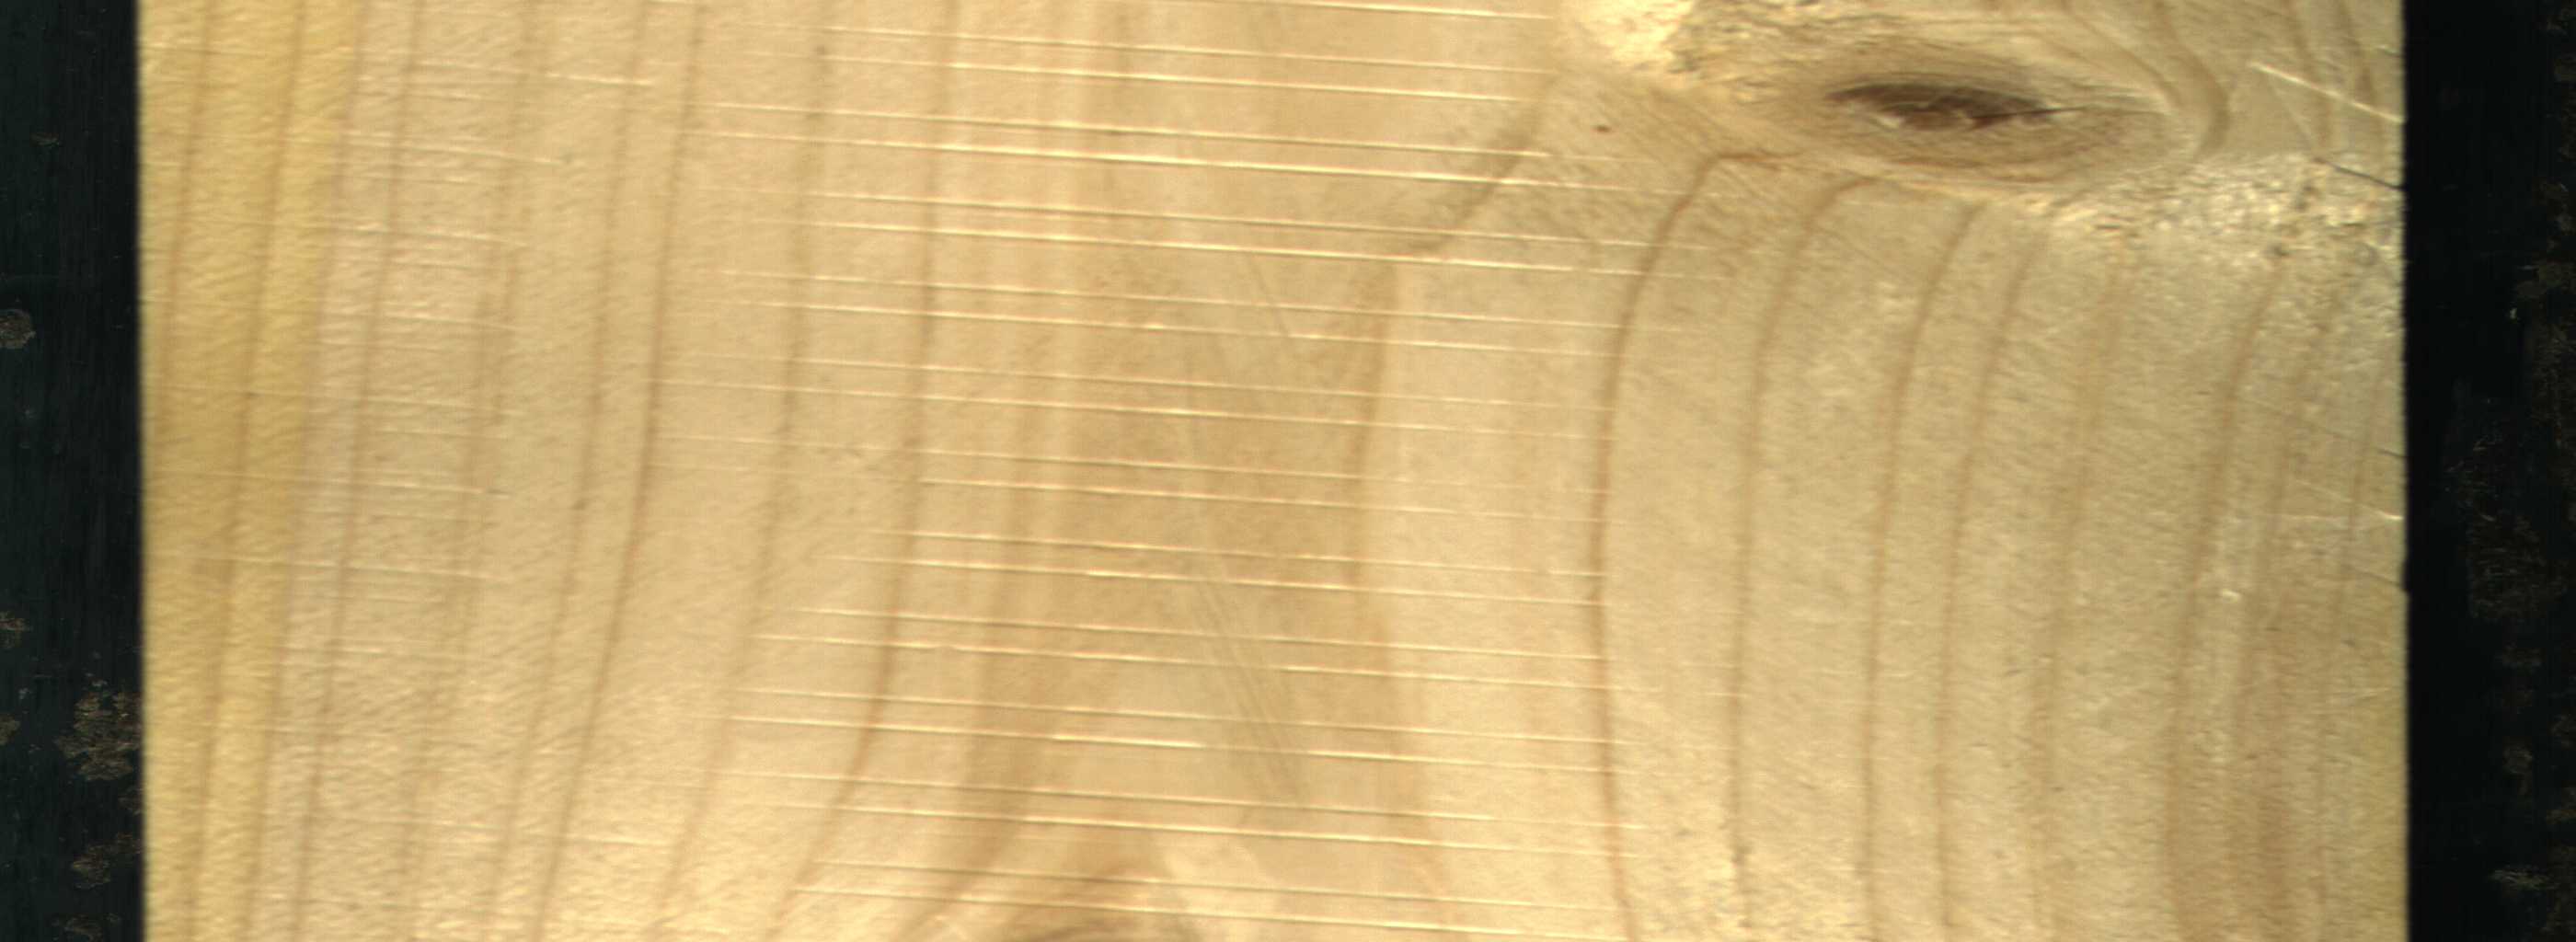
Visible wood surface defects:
Live_Knot